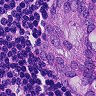
Metastatic tissue present: yes